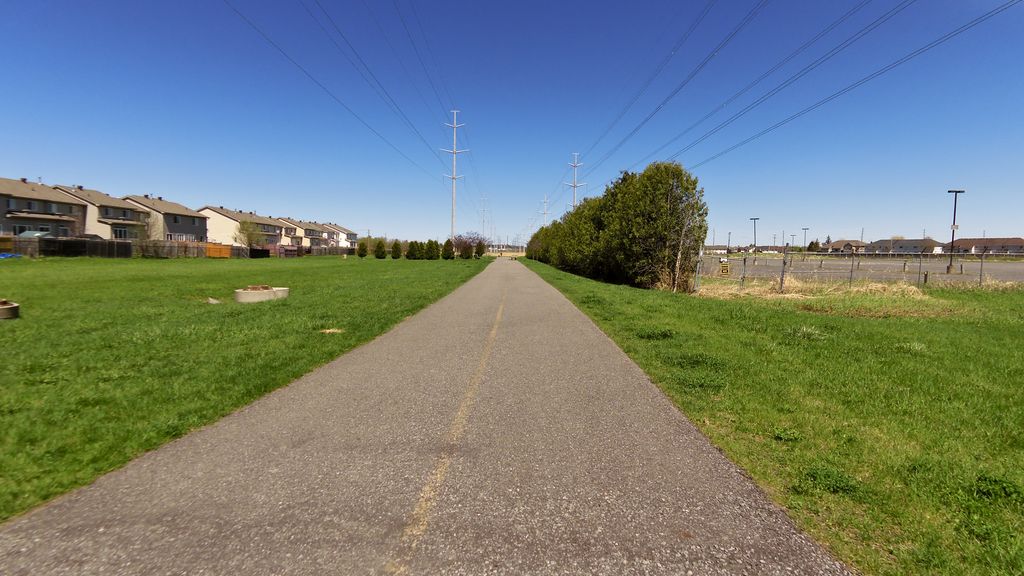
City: ottawa-gatineau